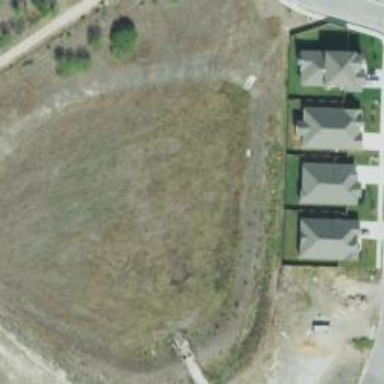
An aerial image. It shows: Detention basin filled with water.